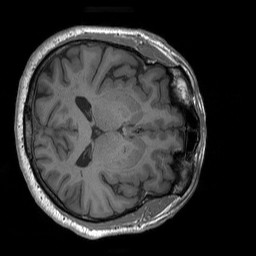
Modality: T1w
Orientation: axial
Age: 64
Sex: male
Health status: healthy
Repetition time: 1.9 s
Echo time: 0.00252 s